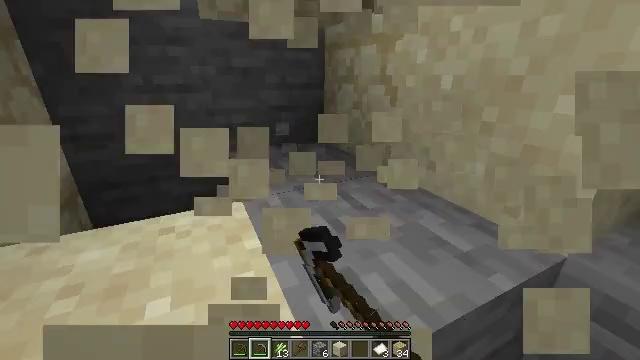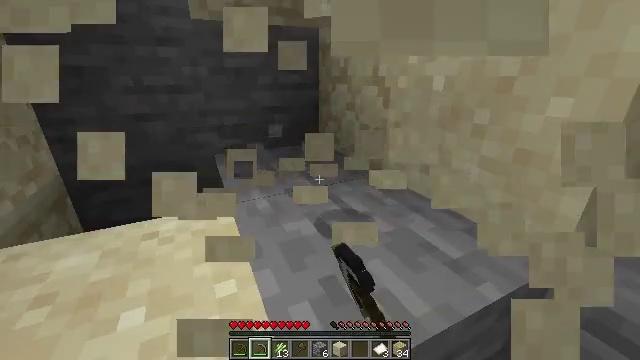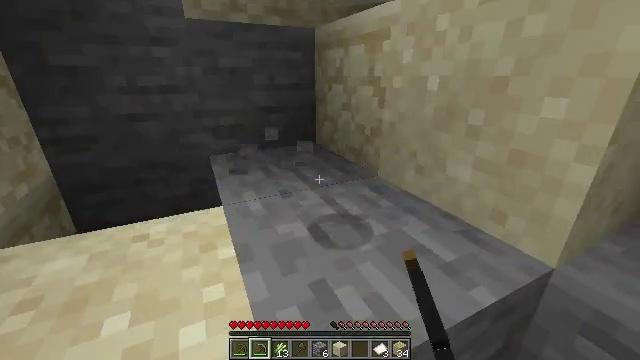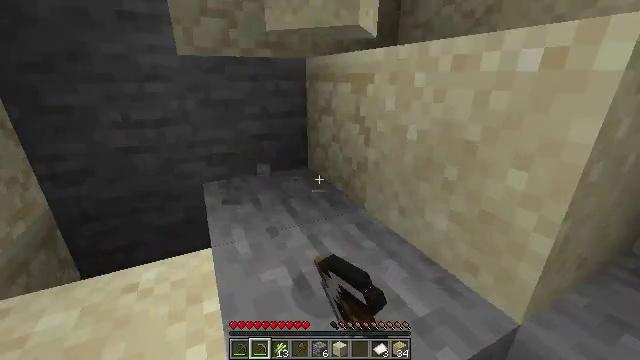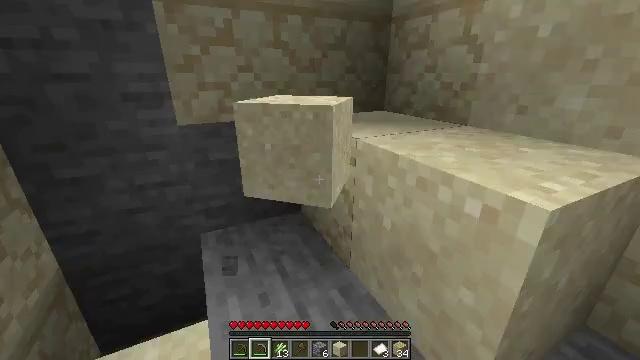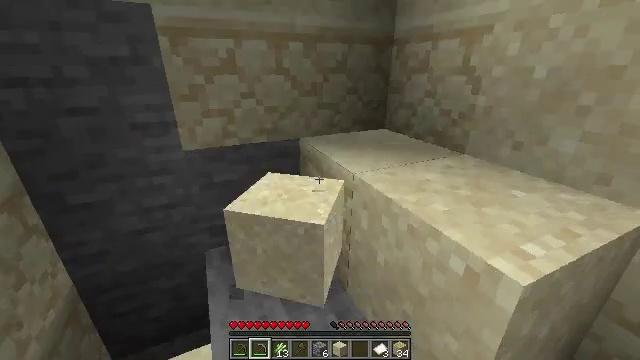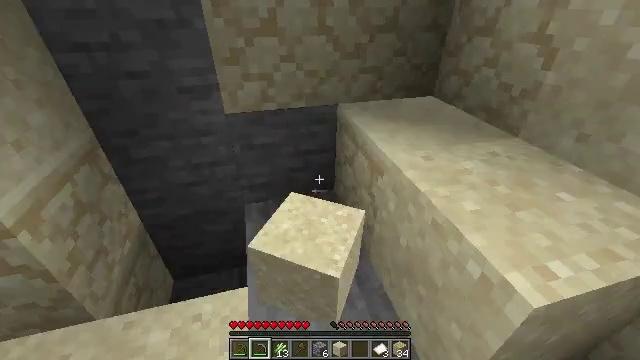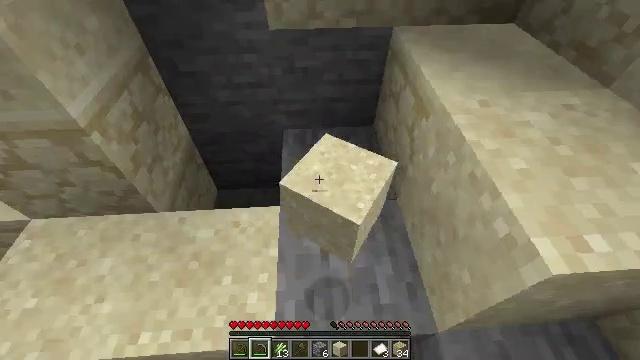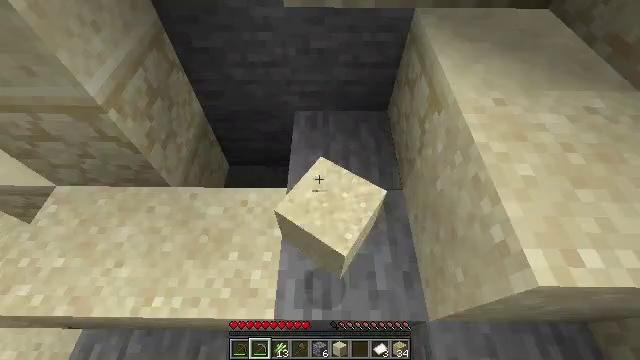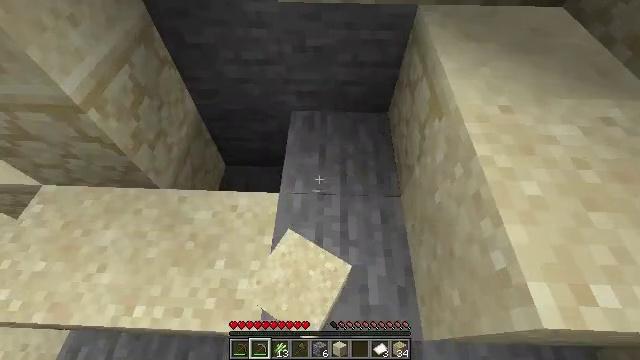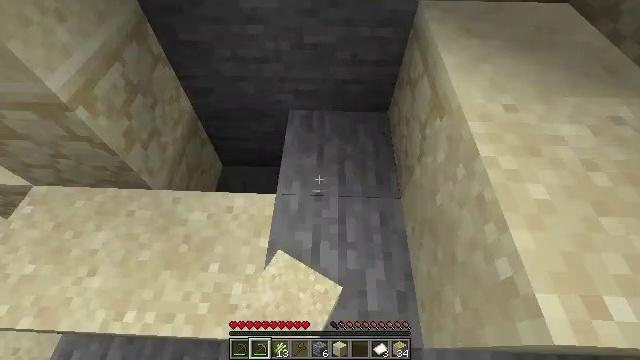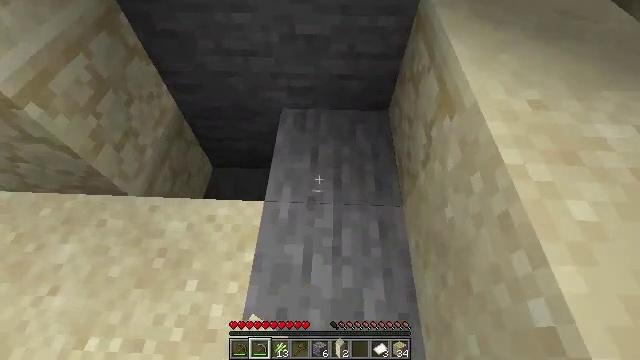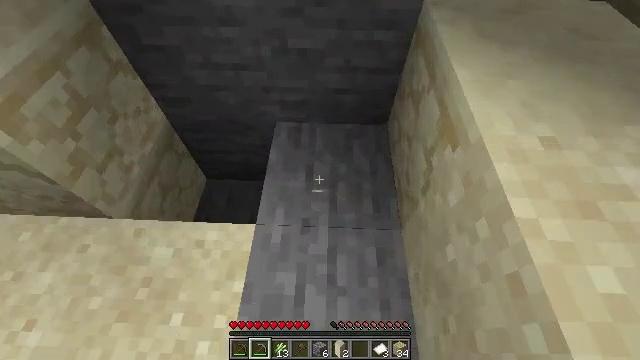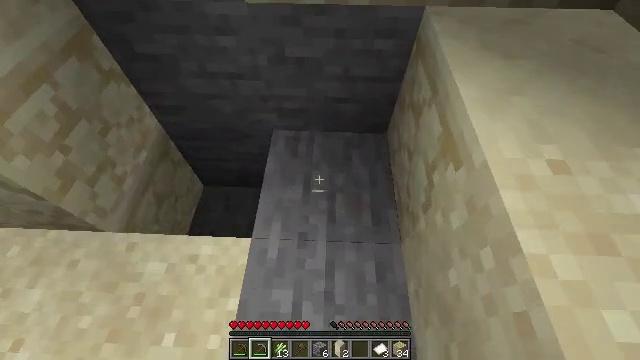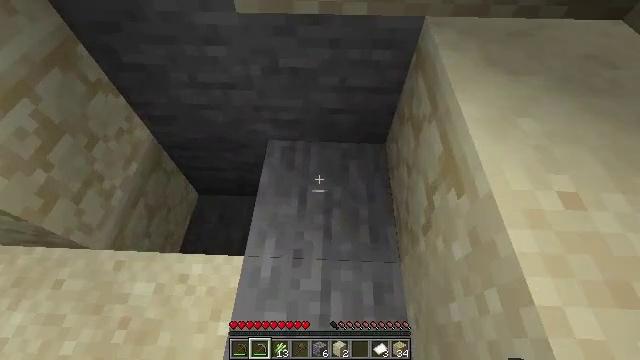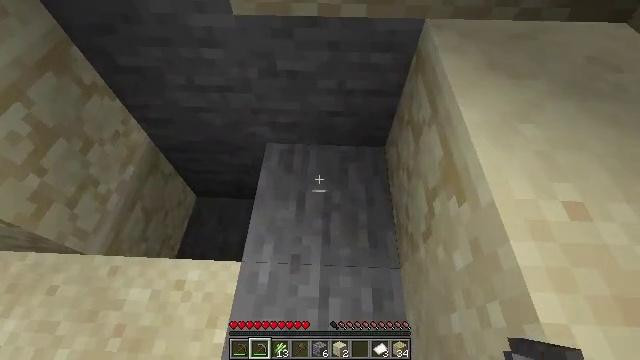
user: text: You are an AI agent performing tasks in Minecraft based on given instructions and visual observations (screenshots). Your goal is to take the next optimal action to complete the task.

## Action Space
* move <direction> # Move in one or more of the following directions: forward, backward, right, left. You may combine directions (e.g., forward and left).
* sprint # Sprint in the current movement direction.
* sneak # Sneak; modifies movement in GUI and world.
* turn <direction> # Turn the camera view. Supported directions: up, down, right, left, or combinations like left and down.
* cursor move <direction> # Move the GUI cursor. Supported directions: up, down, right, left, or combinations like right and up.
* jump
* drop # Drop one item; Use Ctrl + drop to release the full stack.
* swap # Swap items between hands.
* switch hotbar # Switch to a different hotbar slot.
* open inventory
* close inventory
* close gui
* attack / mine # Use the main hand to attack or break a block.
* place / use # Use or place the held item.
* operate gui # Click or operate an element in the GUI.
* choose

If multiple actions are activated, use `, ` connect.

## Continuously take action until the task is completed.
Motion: motion action
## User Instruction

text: Make a birch boat using birch planks.
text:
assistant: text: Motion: move forward, attack / mine
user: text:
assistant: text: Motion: move forward, attack / mine
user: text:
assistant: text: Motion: move forward, jump
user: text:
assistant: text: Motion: move forward, jump
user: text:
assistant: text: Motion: move forward, turn left and down, jump
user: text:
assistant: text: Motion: move forward, turn left and down, jump
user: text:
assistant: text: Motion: move forward, turn left and down, jump
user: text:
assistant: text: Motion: move forward, turn left and down
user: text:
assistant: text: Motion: move forward, turn left
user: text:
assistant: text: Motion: move forward
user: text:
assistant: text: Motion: move forward
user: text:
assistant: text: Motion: move forward
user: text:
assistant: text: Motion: no_op
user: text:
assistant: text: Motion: no_op
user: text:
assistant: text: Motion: no_op
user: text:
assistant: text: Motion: no_op
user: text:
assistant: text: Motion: no_op
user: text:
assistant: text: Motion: no_op
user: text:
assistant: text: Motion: no_op
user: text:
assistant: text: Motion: no_op
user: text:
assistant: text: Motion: turn right and up
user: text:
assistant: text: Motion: turn right and up
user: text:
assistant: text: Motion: turn right and up
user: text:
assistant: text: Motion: turn right and up
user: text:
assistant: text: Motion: no_op
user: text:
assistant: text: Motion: move forward
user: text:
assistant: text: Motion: move forward, turn up
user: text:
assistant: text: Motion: move forward, turn up, jump
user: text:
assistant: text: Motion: move forward, turn up, jump
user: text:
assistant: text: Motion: move forward, jump